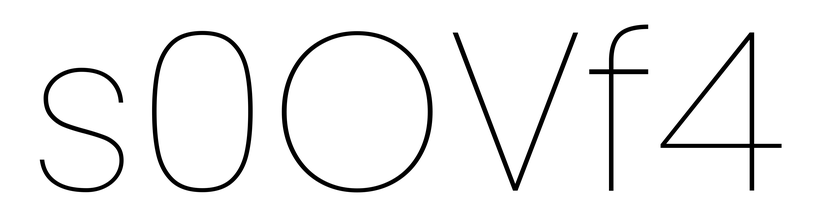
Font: Poppins-Thin